Question: This is an attempt to expand on <URL>, but the function can also be viewed in the link to my previous question.
Now that I am beginning to worry about functionality inside my program, I found that the 'TrycloneElement' function does not replicate any code-behind functionality assigned to the 'tabItem' that it is cloning.
Because of High Core's link and comment on my earlier question I decided to start implementing functionality on my 'tabItems' through Data Binding with my ViewModel.
Here is a sample of a command that I've implemented:
'''
public viewModel()
{
allowReversing = new Command(allowReversing_Operations);
}
public Command AllowReversing
{
get { return allowReversing; }
}
private Command allowReversing;
private void allowReversing_Operations()
{
//Query for Window1
var mainWindow = Application.Current.Windows
.Cast<Window1>()
.FirstOrDefault(window => window is Window1) as Window1;
if (mainWindow.checkBox1.IsChecked == true) //Checked
{
mainWindow.checkBox9.IsEnabled = true;
mainWindow.groupBox7.IsEnabled = true;
}
else //UnChecked
{
mainWindow.checkBox9.IsEnabled = false;
mainWindow.checkBox9.IsChecked = false;
mainWindow.groupBox7.IsEnabled = false;
}
}
'''
*NOTE: I know that I cheated and interacted directly with my View in the above code, but I wasn't sure how else to run those commands. If it is a problem, or there is another way, please show me how I can run those same commands without interacting with the View like I did.
After changing my code and adding the commands to my ViewModel, the 'TrycloneElement' function no longer works. At run time during the tab clone I receive an 'XamlParseException' on line, 'object x = XamlReader.Load(xmlReader);' that reads:

I'm fine with ditching the function if there is a better way and I don't need it anymore. But ultimately, how do I take a 'tabItem''s design and functionality and clone it? (Please keep in mind that I really am trying to correct my structure)
Thank you for your help.
This is the current version of Leo's answer that I have compiling. (There were some syntax errors)
'''
public static IList<DependencyProperty> GetAllProperties(DependencyObject obj)
{
return (from PropertyDescriptor pd in TypeDescriptor.GetProperties(obj, new Attribute[] { new PropertyFilterAttribute(PropertyFilterOptions.SetValues) })
select DependencyPropertyDescriptor.FromProperty(pd)
into dpd
where dpd != null
select dpd.DependencyProperty).ToList();
}
public static void CopyPropertiesFrom(this FrameworkElement controlToSet,
FrameworkElement controlToCopy)
{
foreach (var dependencyValue in GetAllProperties(controlToCopy)
.Where((item) => !item.ReadOnly)
.ToDictionary(dependencyProperty => dependencyProperty, controlToCopy.GetValue))
{
controlToSet.SetValue(dependencyValue.Key, dependencyValue.Value);
}
}
'''
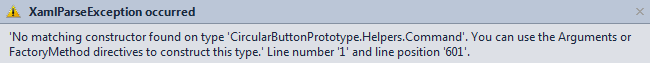
Answer: <URL> is my example of a properly-implemented dynamic 'TabControl' in WPF.
The main idea is that each Tab Item is a separate widget that contains its own logic and data, which is handled by the ViewModel, while the UI does what the UI must do: 'show' data, not 'contain' data.
The bottom line is that all data and functionality is managed at the ViewModel / Model levels, and since the 'TabControl' is bound to an 'ObservableCollection', you simply add another element to that Collection whenever you need to add a new Tab.
This removes the need for "cloning" the UI or do any other weird manipulations with it.